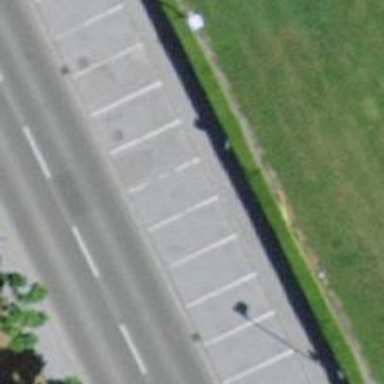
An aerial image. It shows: Street side parking area.